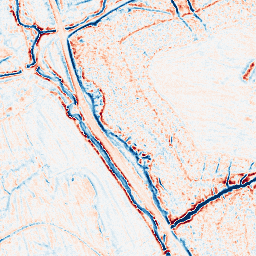
Category: edge_preserving
Decomposition family: bilateral
Decomposition parameters: d: 9
sigma_color: 50
sigma_space: 25
Upsampling method: lanczos
Upsampling parameters: scale: 8
Upsampling scale: 8